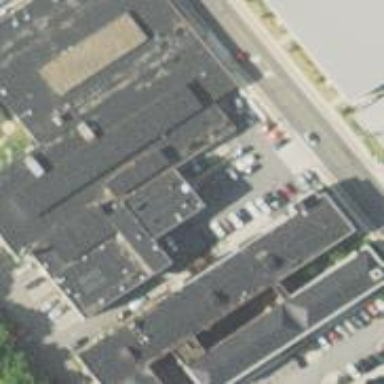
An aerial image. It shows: Warehouse building repurposed into apartments.